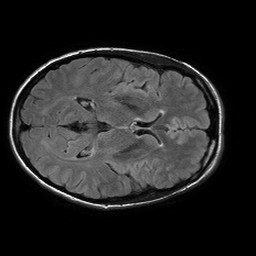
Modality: FLAIR
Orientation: axial
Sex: female
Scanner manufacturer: philips
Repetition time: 11 s
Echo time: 0.125 s